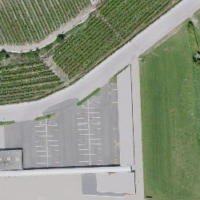
EUNIS habitat code: 24
Species observed at this site:
Corvus corone
Sturnus vulgaris
Passer domesticus
Fringilla coelebs
Sylvia atricapilla
Columba palumbus
Turdus merula
Upupa epops
Milvus milvus
Pica pica
Phoenicurus ochruros
Picus viridis
Motacilla alba
Delichon urbicum